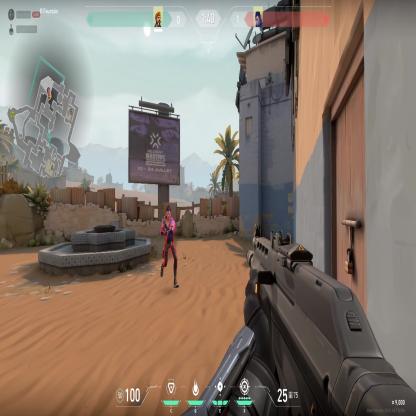
Label: enemy